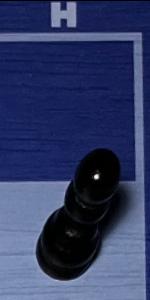
Label: Pawn_Black